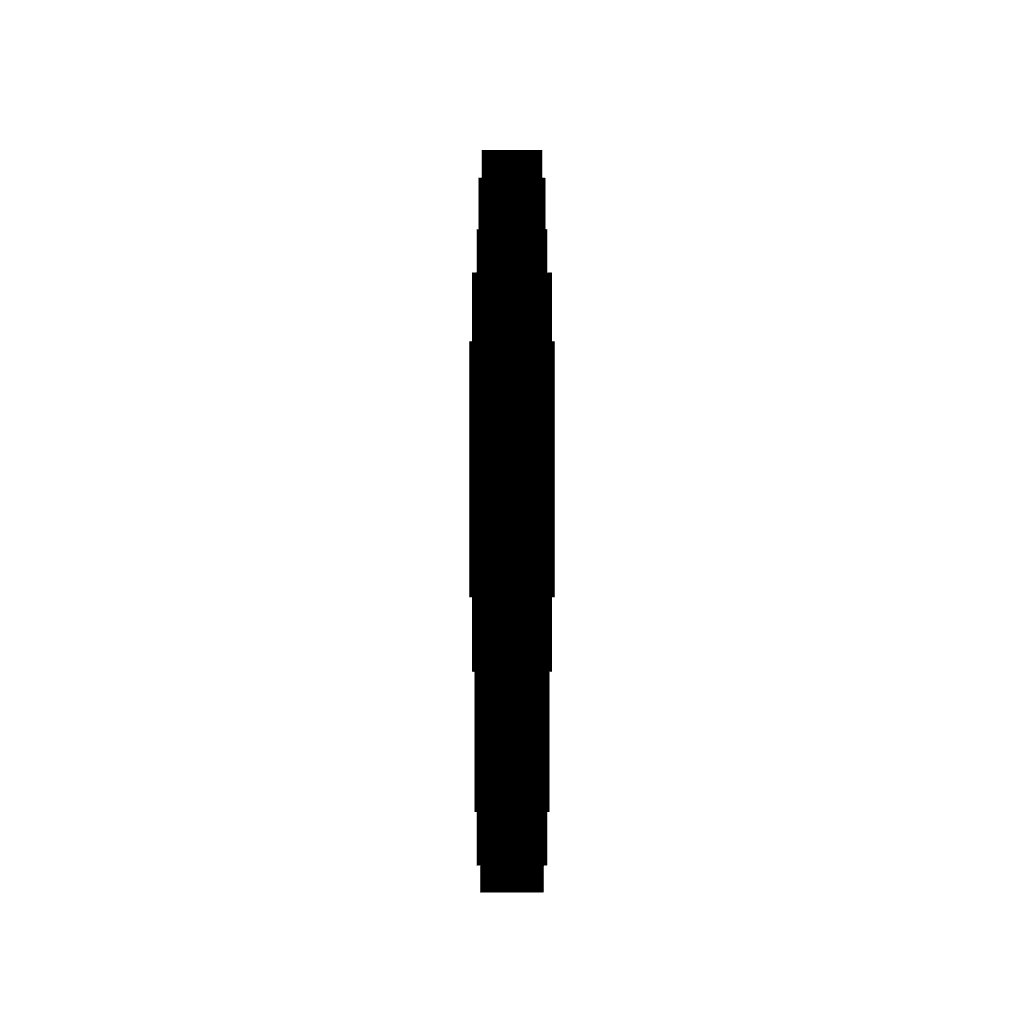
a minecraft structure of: Flappy bird bad low quality